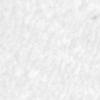
Label: no_change